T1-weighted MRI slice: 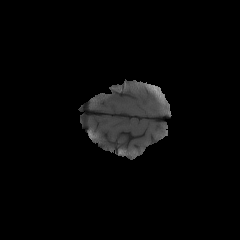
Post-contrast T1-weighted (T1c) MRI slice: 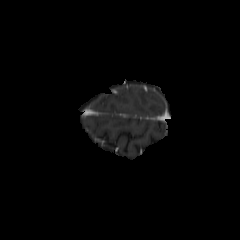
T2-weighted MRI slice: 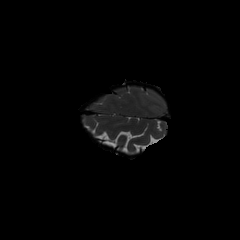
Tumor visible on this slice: no